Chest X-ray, AP view. Patient: 78 years old, sex M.
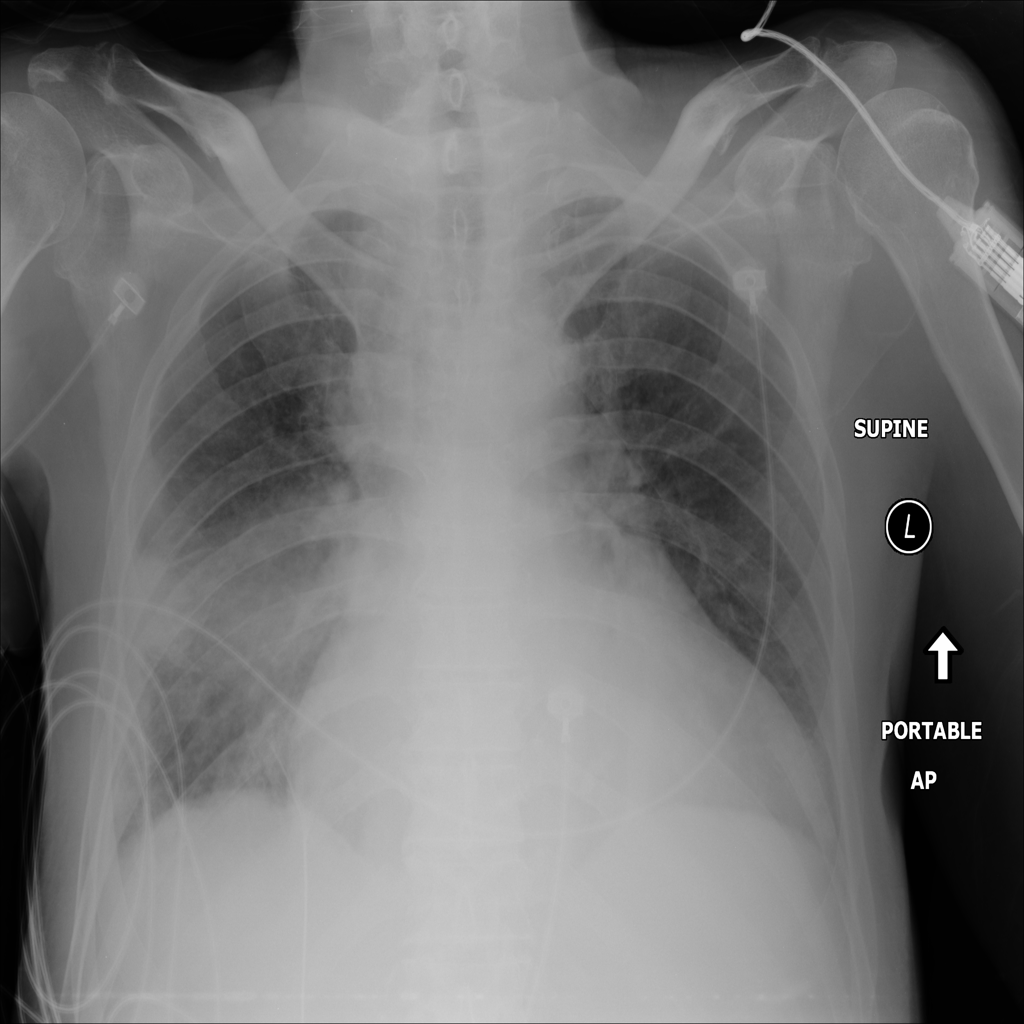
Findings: Cardiomegaly, Edema, Mass